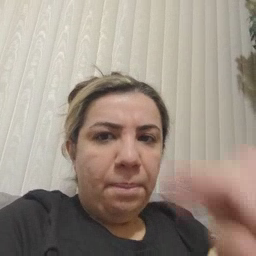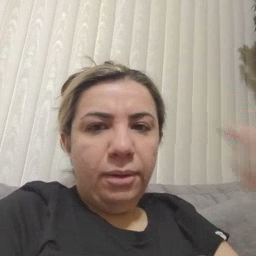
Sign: black